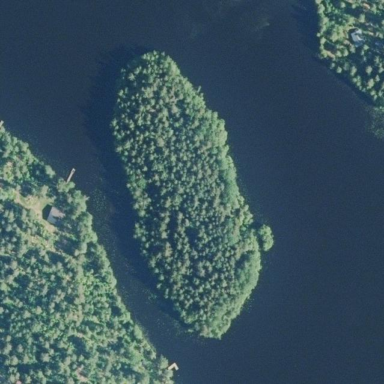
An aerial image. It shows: Islet surrounded by woodland.